Interaction volume radius: 5 \u00c5
Interaction volume height: 10 \u00c5
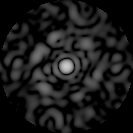
Disorder parameter: 0.8278